Question: I searched the internet for a calendar/scheduler year view control. The UI should looks like the screenshot I gave. I will put all events to this control.
So far, I only found:
<URL>
(not very decent)
and
the control at <URL>,which is close but not excatly I want.
I've reasearched the compenentArt,telerik, but there controls only give month/day view not a year view.
Any other recommendation?

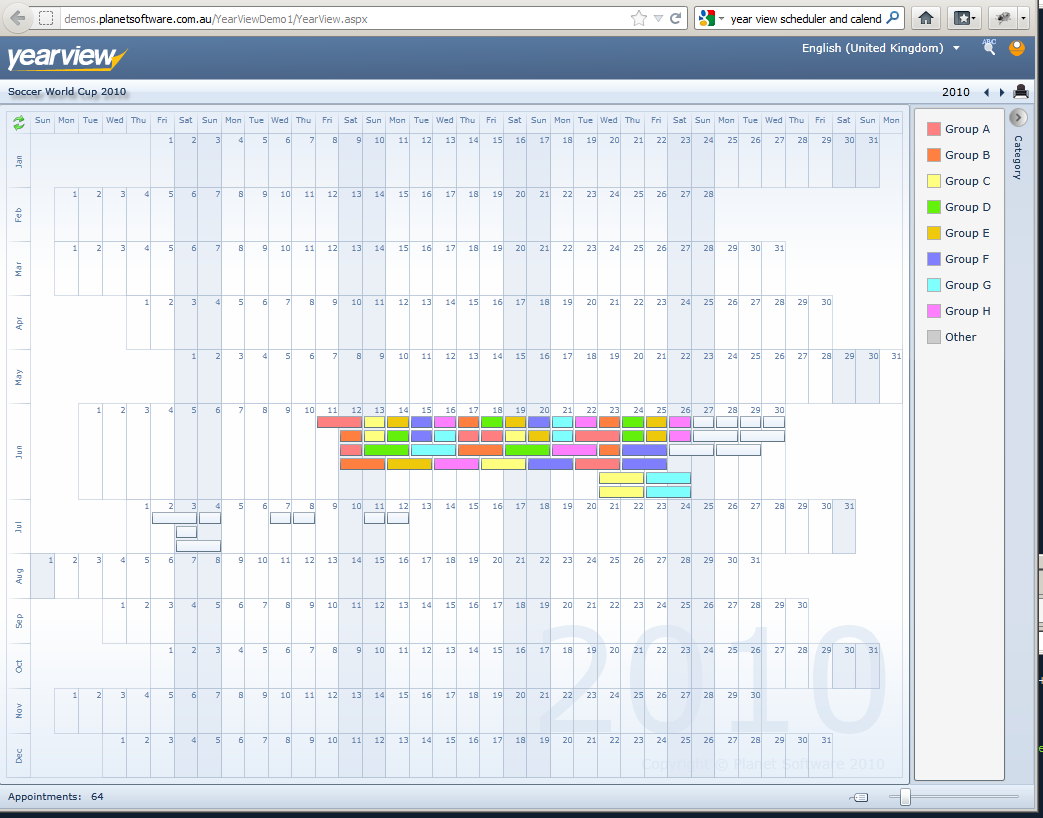
Answer: fullcanlendar might be worth a try:
<URL>
you have to define custom view somehow:
<URL>